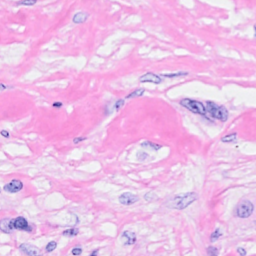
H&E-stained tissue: Breast